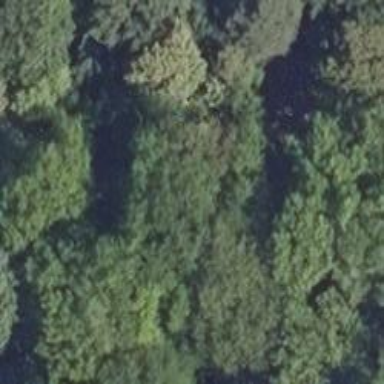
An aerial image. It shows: Single tag "natural: tree."